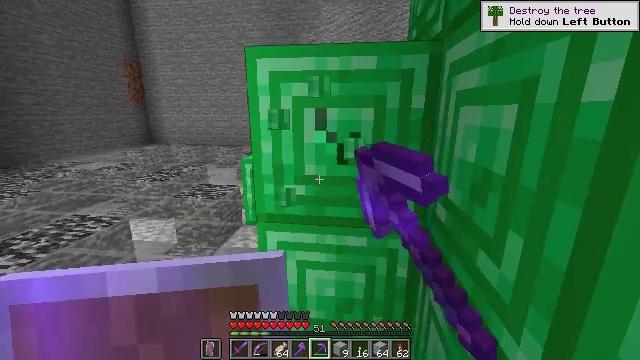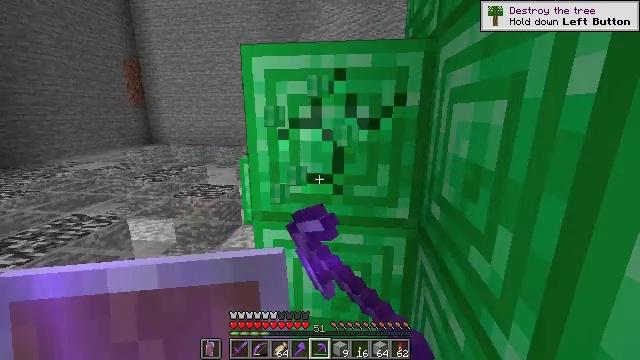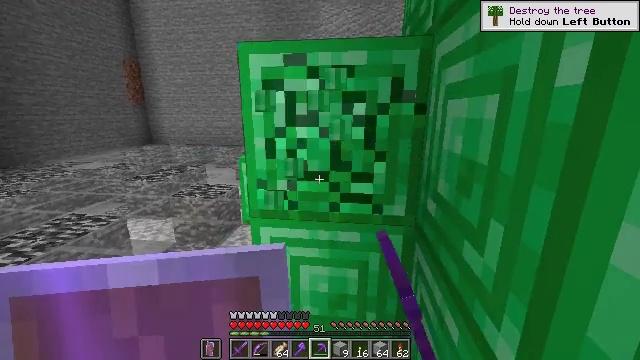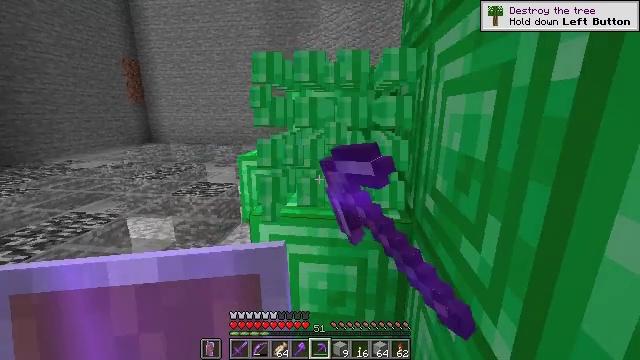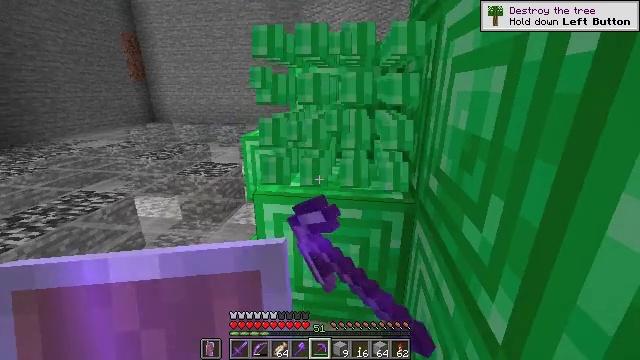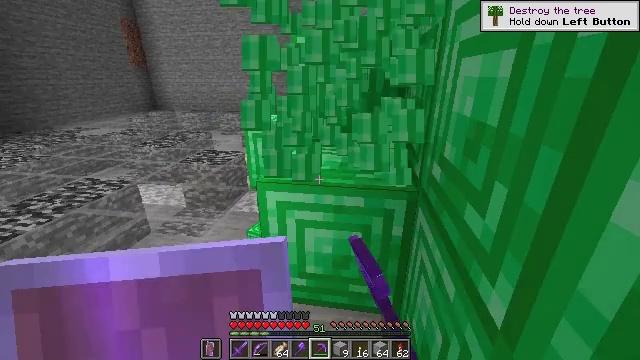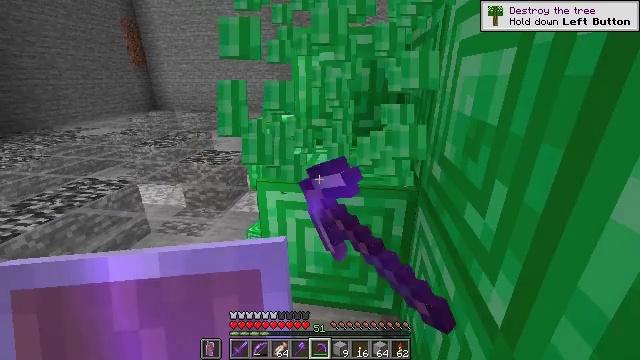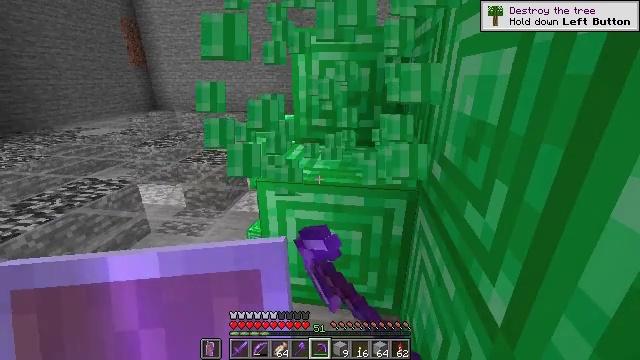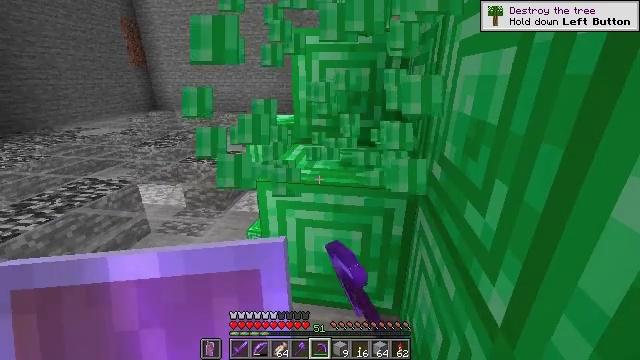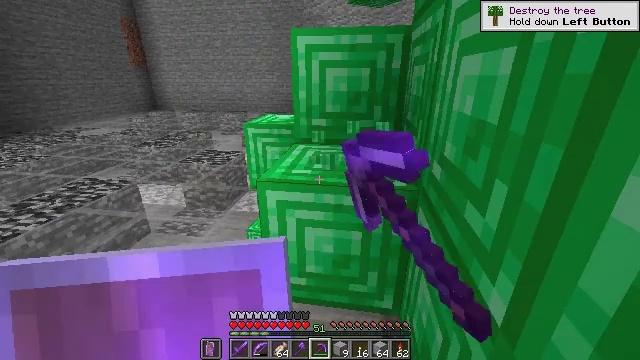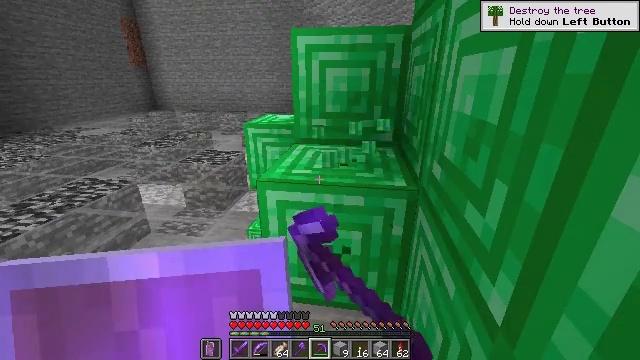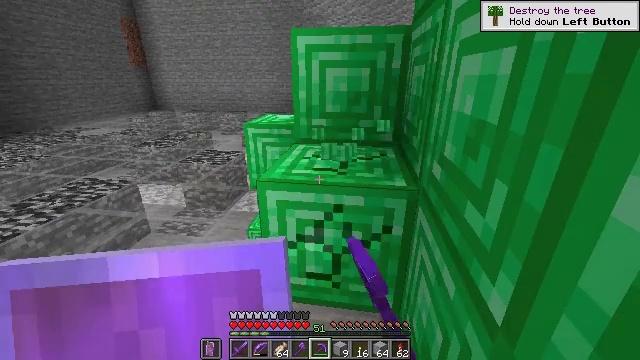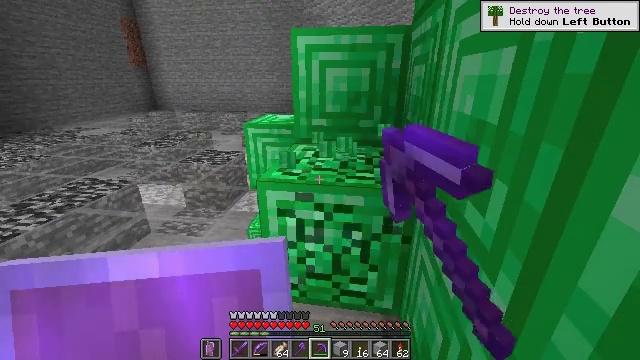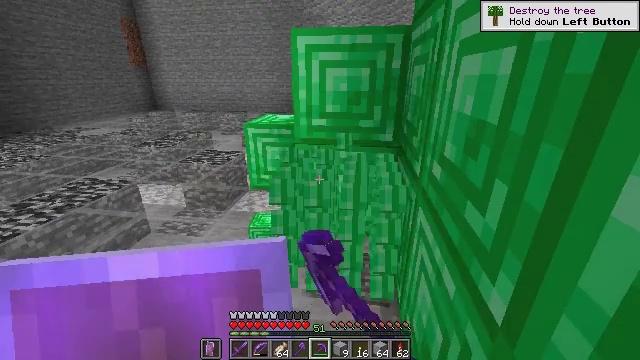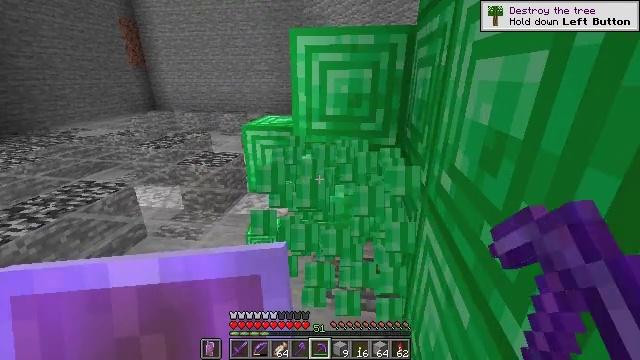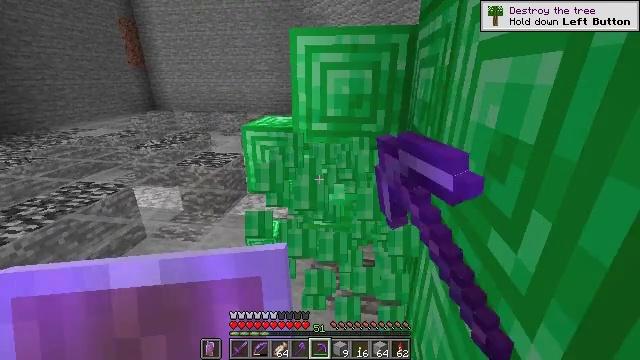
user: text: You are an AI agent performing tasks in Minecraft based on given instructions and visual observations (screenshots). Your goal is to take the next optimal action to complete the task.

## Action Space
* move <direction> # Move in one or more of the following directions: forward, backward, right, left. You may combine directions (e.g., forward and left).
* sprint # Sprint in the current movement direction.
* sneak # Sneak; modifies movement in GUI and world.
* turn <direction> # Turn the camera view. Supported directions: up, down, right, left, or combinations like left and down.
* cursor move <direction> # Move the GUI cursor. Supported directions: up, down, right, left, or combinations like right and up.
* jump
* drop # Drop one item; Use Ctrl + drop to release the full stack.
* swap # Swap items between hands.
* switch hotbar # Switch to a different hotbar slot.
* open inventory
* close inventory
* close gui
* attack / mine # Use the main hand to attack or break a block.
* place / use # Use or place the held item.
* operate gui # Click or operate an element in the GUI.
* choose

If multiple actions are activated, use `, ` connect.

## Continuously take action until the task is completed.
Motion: motion action
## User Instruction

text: Attack the emerald block with a tool.
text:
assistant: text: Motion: attack / mine
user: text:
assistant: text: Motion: attack / mine
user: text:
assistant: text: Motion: attack / mine
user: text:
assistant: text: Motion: turn down, attack / mine
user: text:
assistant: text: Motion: turn down, attack / mine
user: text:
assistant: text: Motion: attack / mine
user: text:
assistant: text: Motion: attack / mine
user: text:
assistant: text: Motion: attack / mine
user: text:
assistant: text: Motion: attack / mine
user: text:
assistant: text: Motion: attack / mine
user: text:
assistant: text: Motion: attack / mine
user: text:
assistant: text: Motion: attack / mine
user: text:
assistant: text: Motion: attack / mine
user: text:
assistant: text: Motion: move forward, attack / mine
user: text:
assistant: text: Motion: move forward, attack / mine
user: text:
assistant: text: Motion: move forward, attack / mine
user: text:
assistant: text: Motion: move forward, attack / mine
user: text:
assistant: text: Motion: move forward, attack / mine
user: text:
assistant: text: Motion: move forward, attack / mine
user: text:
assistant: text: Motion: move forward, turn right and up, attack / mine
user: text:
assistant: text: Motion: turn right and up, attack / mine
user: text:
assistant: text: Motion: attack / mine
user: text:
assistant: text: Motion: attack / mine
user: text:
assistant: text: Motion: attack / mine
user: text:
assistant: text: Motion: attack / mine
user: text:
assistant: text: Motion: attack / mine
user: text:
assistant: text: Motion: attack / mine
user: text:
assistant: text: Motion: turn left and down, attack / mine
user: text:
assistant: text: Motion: turn down, attack / mine
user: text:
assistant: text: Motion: turn down, attack / mine